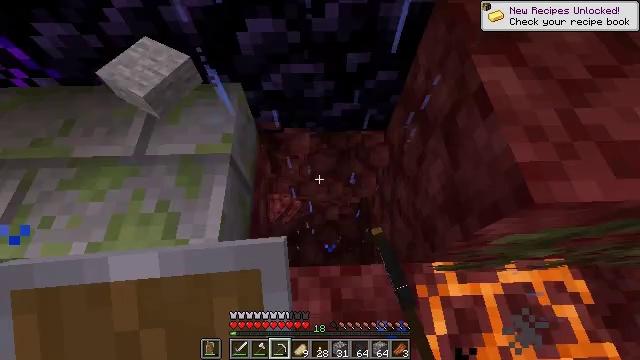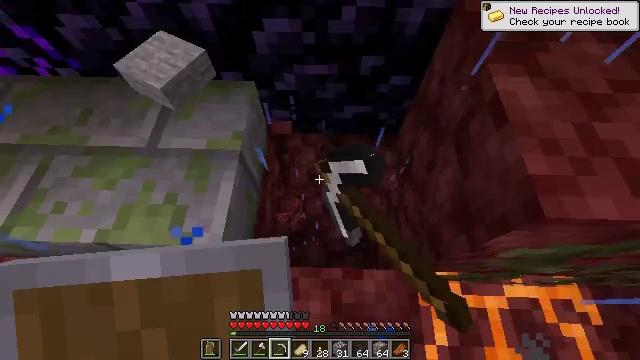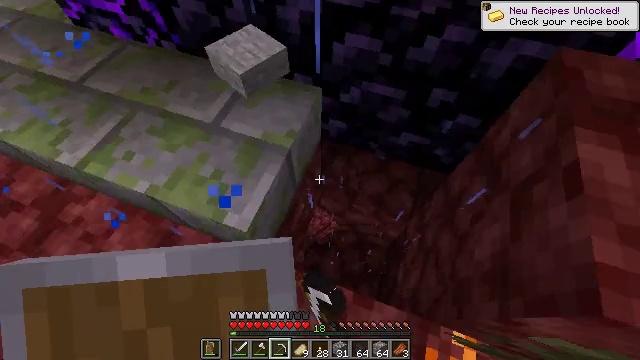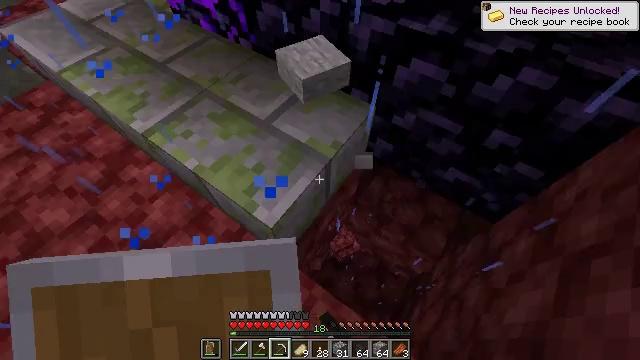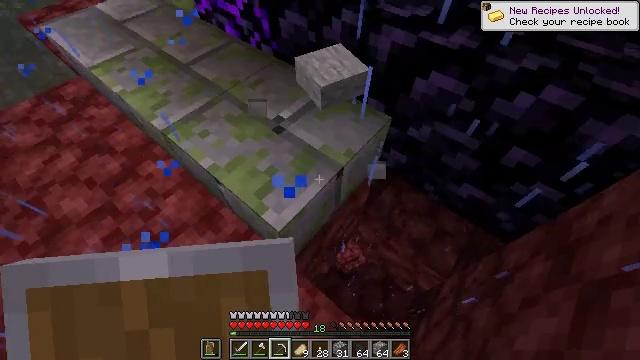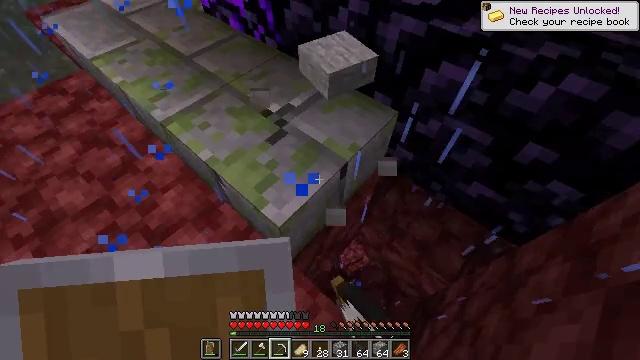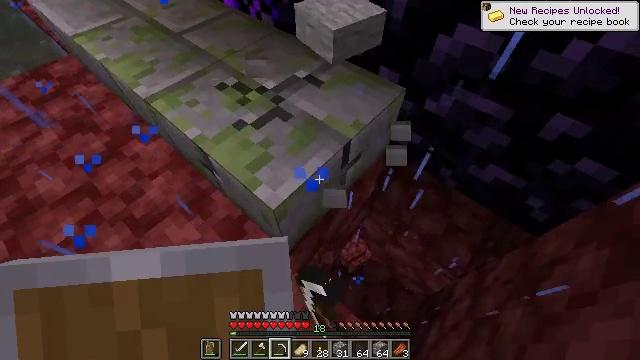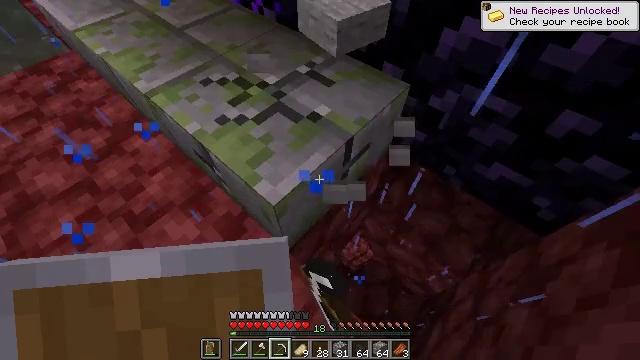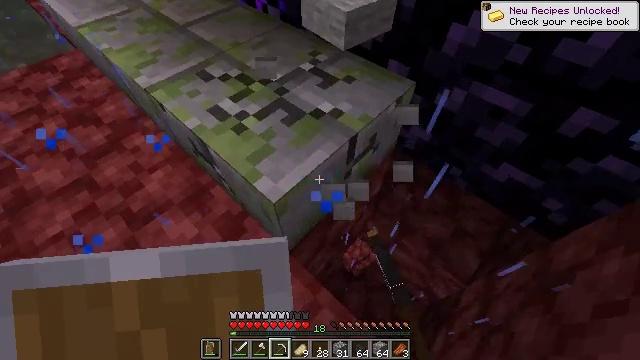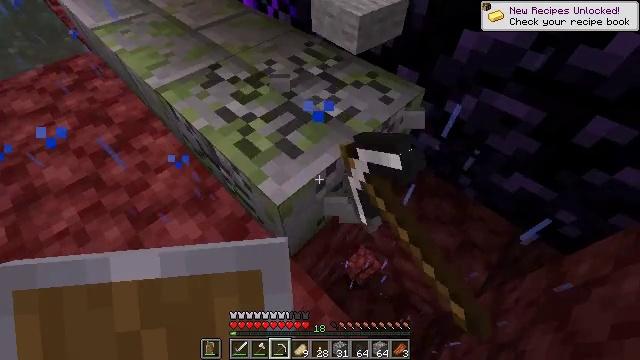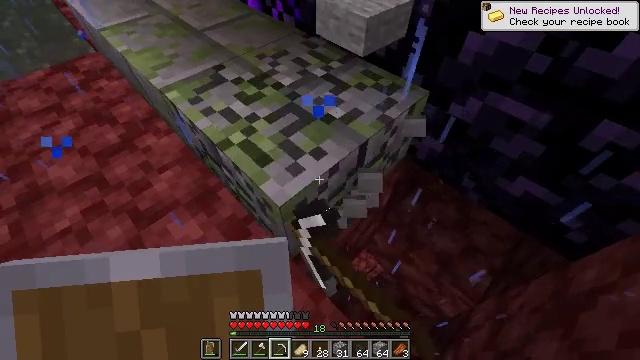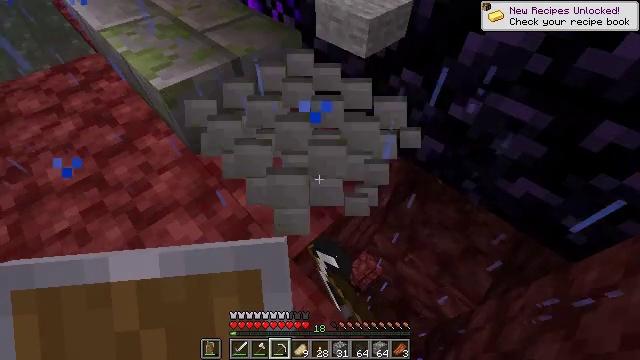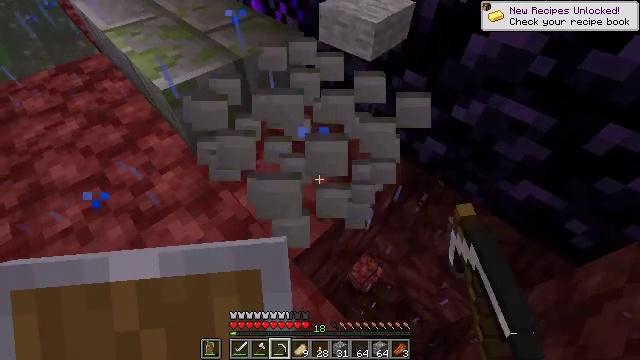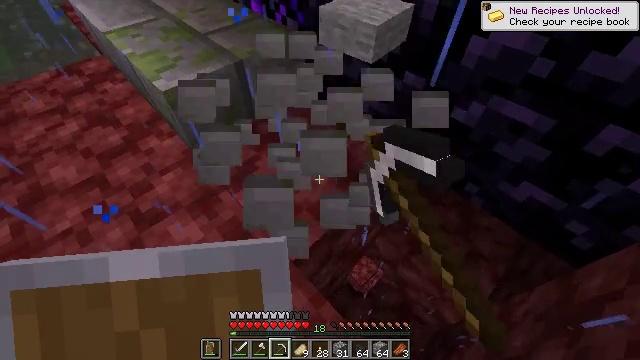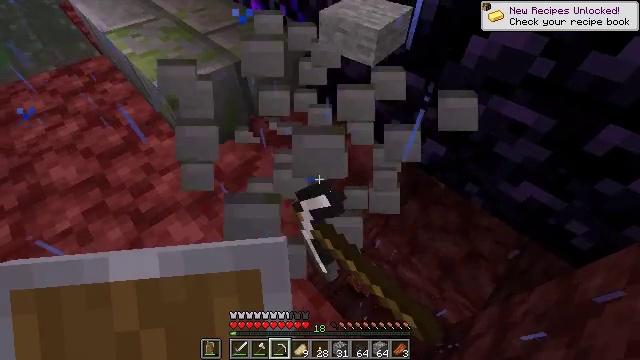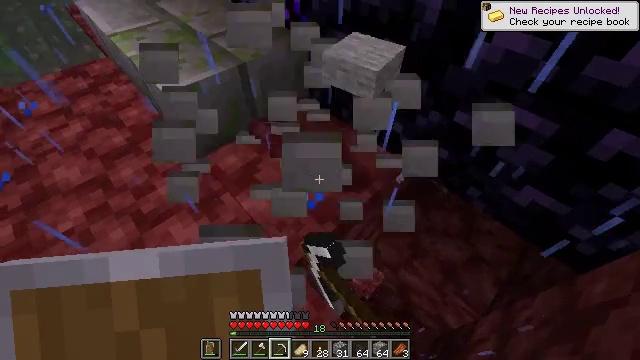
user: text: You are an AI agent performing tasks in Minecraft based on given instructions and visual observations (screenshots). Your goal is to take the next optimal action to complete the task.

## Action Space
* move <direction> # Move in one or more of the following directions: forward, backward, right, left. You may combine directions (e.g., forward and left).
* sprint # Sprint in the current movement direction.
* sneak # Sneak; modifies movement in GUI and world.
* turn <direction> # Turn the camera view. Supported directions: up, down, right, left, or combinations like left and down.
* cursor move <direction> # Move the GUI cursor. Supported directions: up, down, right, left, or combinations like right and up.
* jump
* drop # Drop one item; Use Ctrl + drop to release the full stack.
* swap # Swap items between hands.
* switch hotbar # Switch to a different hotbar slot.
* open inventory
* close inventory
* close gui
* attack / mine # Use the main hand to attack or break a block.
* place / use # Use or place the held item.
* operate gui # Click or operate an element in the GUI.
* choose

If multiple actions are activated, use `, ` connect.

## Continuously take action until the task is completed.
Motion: motion action
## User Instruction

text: Break the mossy stone brick slab.
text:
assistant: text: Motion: turn left, attack / mine
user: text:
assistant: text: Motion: turn left and up, attack / mine
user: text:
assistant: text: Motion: turn left and up, attack / mine
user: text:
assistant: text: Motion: sneak, turn left and up, attack / mine
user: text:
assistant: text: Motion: sneak, turn left, attack / mine
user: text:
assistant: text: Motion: sneak, attack / mine
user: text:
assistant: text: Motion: sneak, attack / mine
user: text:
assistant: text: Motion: sneak, attack / mine
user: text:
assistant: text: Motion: sneak, turn left and up, attack / mine
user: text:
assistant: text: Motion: sneak, attack / mine
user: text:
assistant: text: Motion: sneak, attack / mine
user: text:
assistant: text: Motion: sneak, attack / mine
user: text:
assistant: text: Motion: sneak, attack / mine
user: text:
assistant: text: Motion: sneak, attack / mine
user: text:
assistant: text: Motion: sneak, attack / mine
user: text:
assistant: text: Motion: sneak, attack / mine